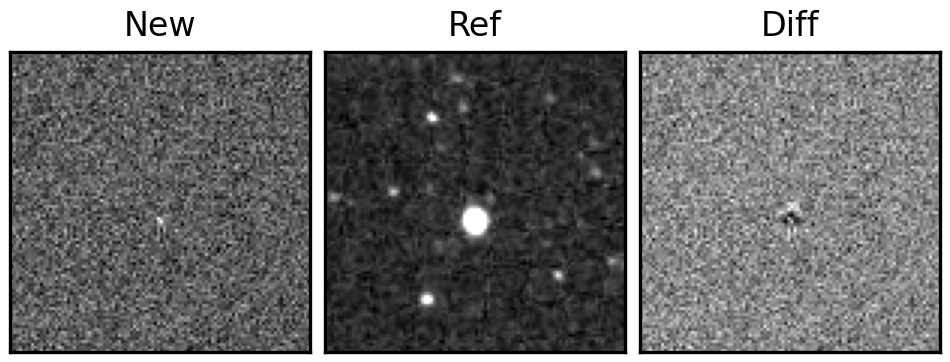
Label: bogus